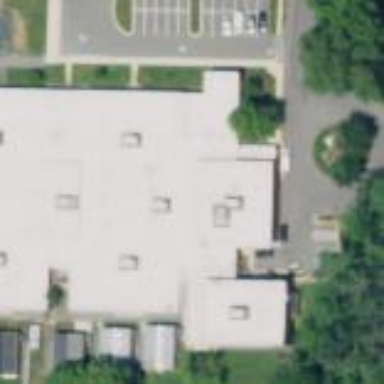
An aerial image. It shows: School building.